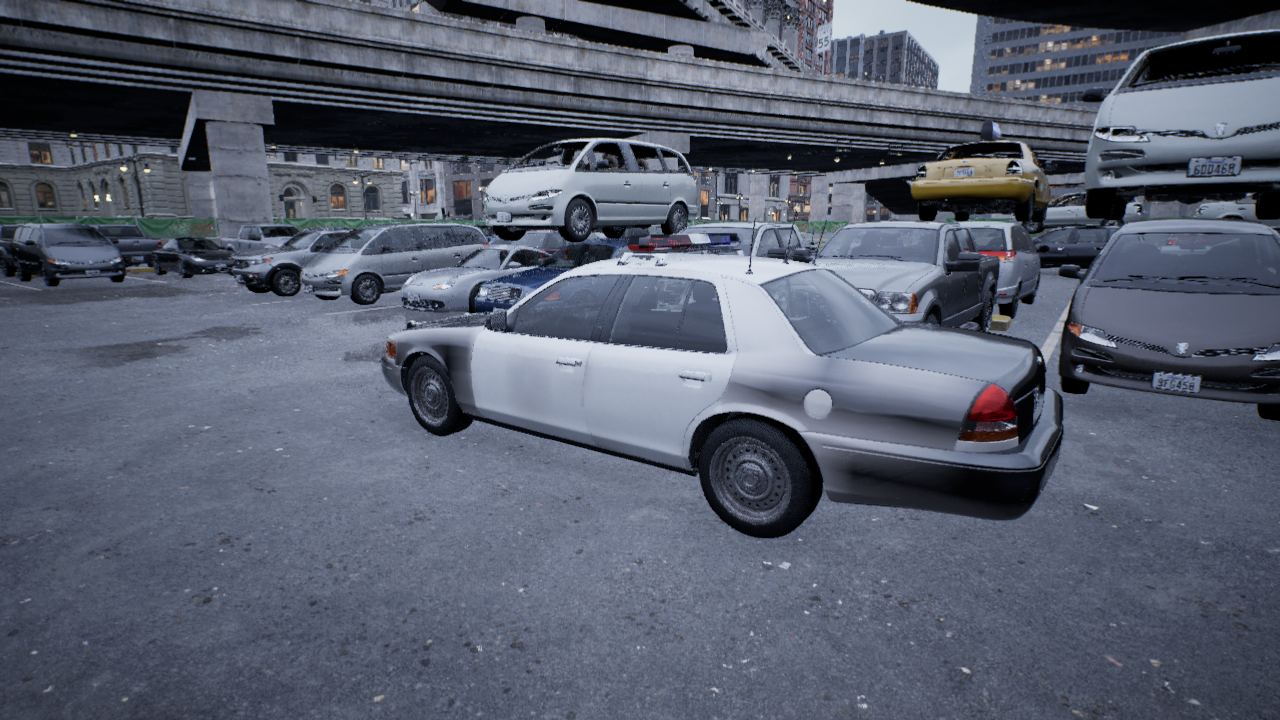
Venue: arterial
Lighting: overcast
Vehicle rig: sedan